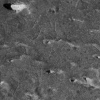
Atmospheric dust classification: not_dusty